Question: According to libsvm faqs, the following one-line code scale each feature to the range of [0,1] in Matlab
'''
(data - repmat(min(data,[],1),size(data,1),1))*spdiags(1./(max(data,[],1)-min(data,[],1))',0,size(data,2),size(data,2))
'''
so I'm using this code:
'''
v_feature_trainN=(v_feature_train - repmat(mini,size(v_feature_train,1),1))*spdiags(1./(maxi-mini)',0,size(v_feature_train,2),size(v_feature_train,2));
v_feature_testN=(v_feature_test - repmat(mini,size(v_feature_test,1),1))*spdiags(1./(maxi-mini)',0,size(v_feature_test,2),size(v_feature_test,2));
'''
where I use the first one to train the classifier and the second one to classify...
In my humble opinion scaling should be performed by:

i.e.:
'''
v_feature_trainN2=(v_feature_train -min(v_feature_train(:)))./(max(v_feature_train(:))-min((v_feature_train(:))));
v_feature_test_N2=(v_feature_test -min(v_feature_train(:)))./(max(v_feature_train(:))-min((v_feature_train(:))));
'''
Now I compared the classification results using these two scaling methods and the first one outperforms the second one.
The question are:
1) What exactly does the first method? I didn't understand it.
2) Why the code suggested by libsvm outperforms the second one (e.g. 80% vs 60%)?
Thank you so much in advance
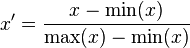
Answer: First of all:
The code described in the 'libsvm' does something different than your code:
It maps every column independently onto the interval '[0,1]'.
Your code however uses the global 'min' and 'max' to map all the columns using the same affine transformation instead of a separate transformation for each column.
---
The first code works in the following way:
- '(data - repmat(min(data,[],1),size(data,1),1))'
This subtracts each column's minimum from the entire column. It does this by computing the row vector of minima 'min(data,[],1)' which is then replicated to build a matrix the same size as 'data'. Then it is subtracted from 'data'.- 'spdiags(1./(max(data,[],1)-min(data,[],1))',0,size(data,2),size(data,2))'
This generates a diagonal matrix. The entry '(i,i)' of this matrix is 1 divided by the difference of the maximum and the minimum of the 'i'th column: 'max(data(:,i))-min(data(:,i))'.- The right multiplication of this diagonal matrix means: Multiply each column of the left matrix with the corresponding diagonal entry. This effectively divides column 'i' by 'max(data(:,i))-min(data(:,i))'.
---
Instead of using a sparse diagonal matrix, you could do this even more efficiently with <URL>:
'''
bsxfun(@rdivide, ...
bsxfun(@minus, ...
data, min(data,[],1)), ...
max(data,[],1)-min(data,[],1))
'''
Which is the matlab way of writing:
- - - - 'max''min'